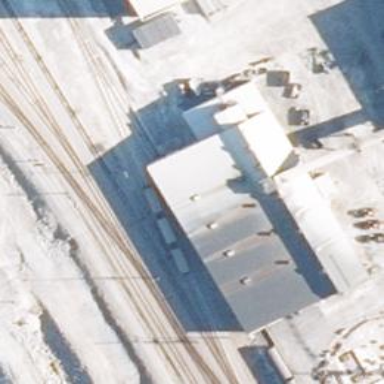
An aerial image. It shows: Railway yard used for servicing trains.